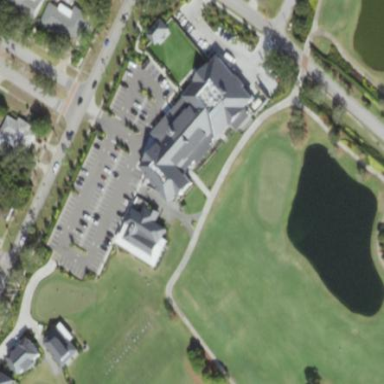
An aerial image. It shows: Clubhouse building associated with golf course.